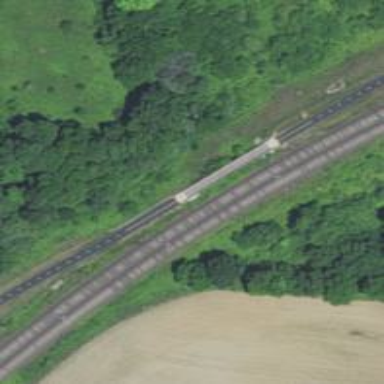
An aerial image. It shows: Bridge over cycleway.